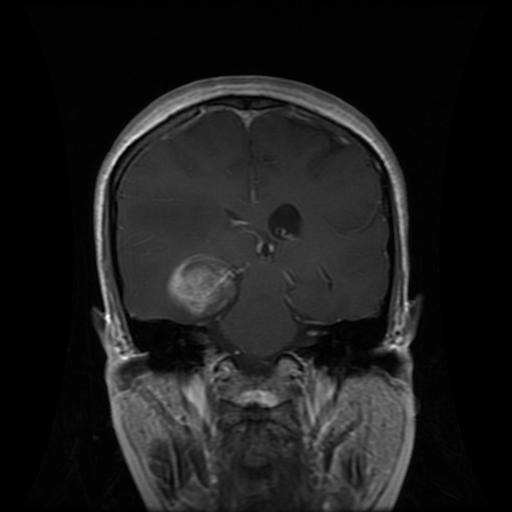
Label: glioma